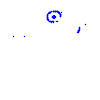
Particle: proton